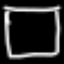
Label: square